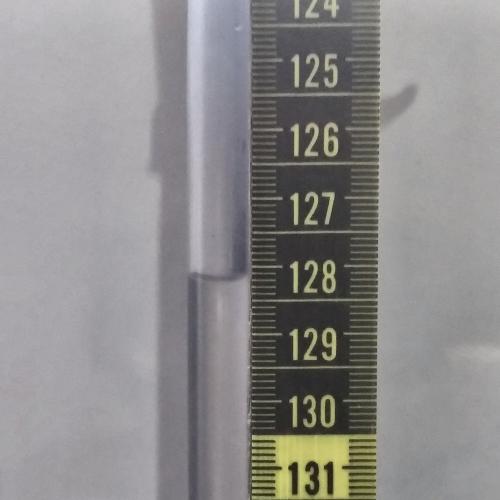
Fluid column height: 128.2 cm